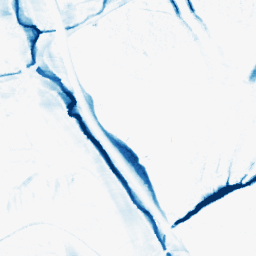
Category: morphological
Decomposition family: morphological_ellipse
Decomposition parameters: operation: closing
width: 10
height: 30
Upsampling method: bicubic
Upsampling parameters: scale: 4
Upsampling scale: 4